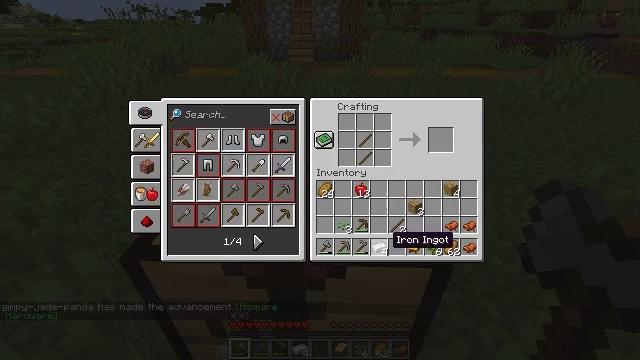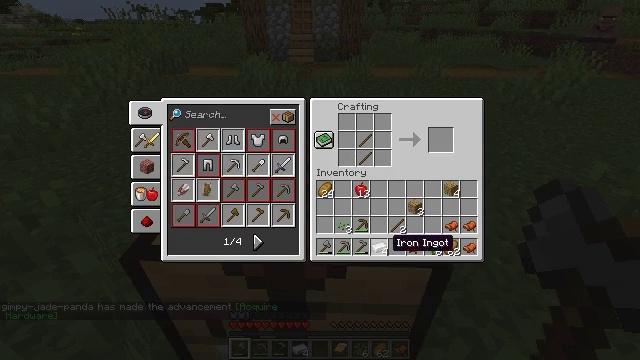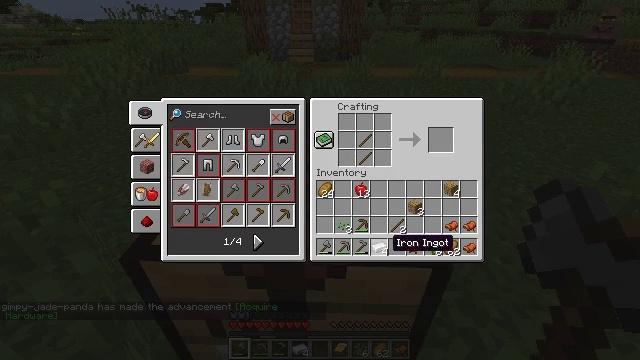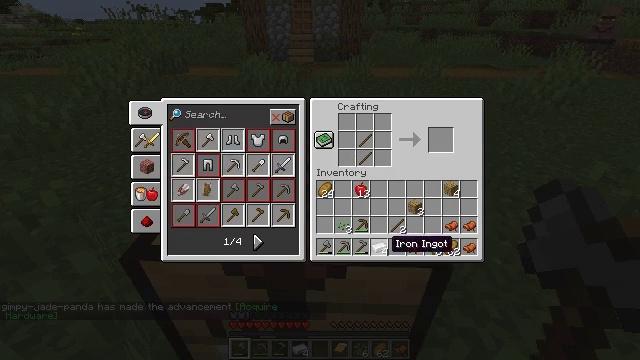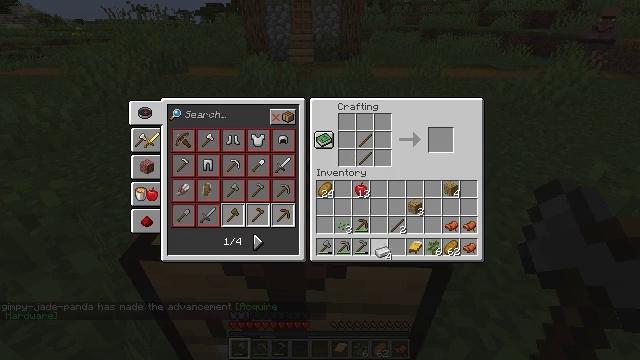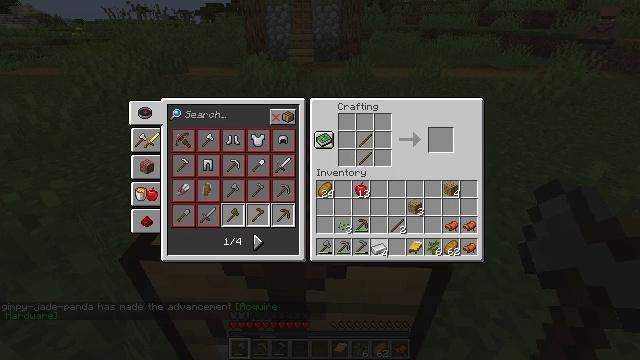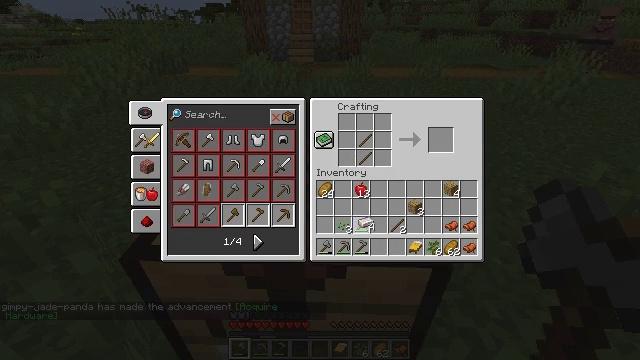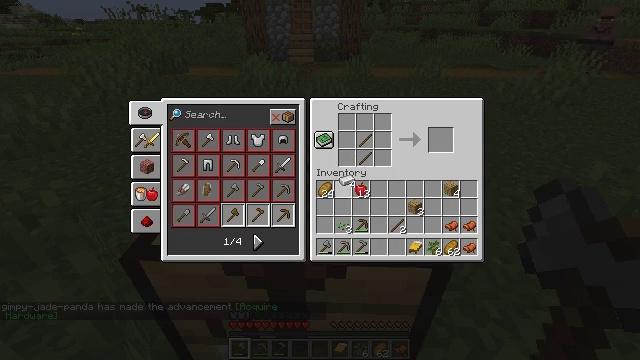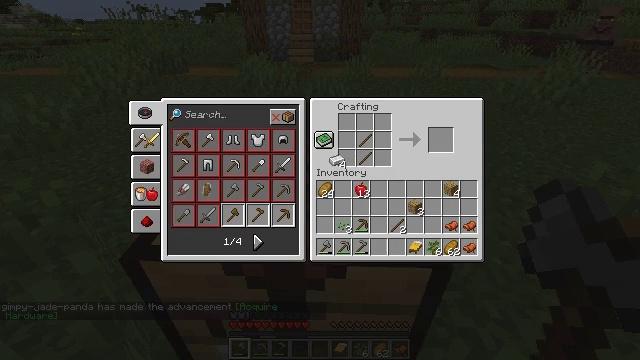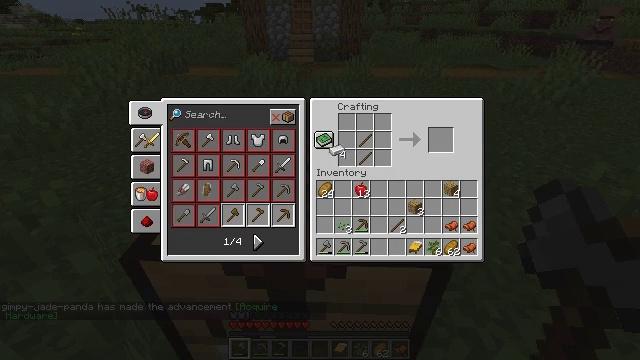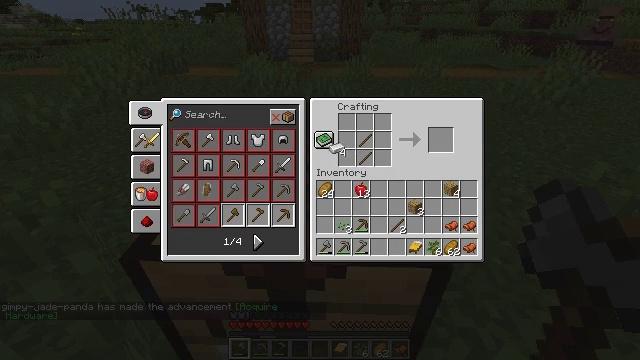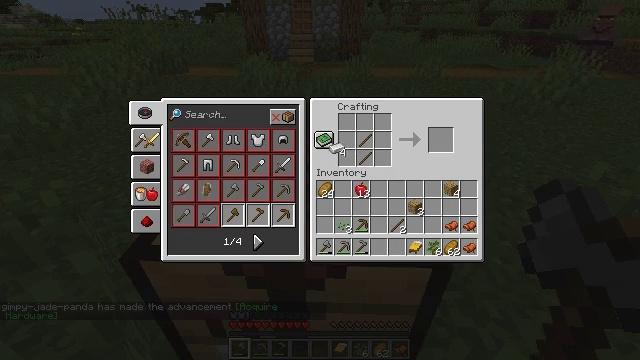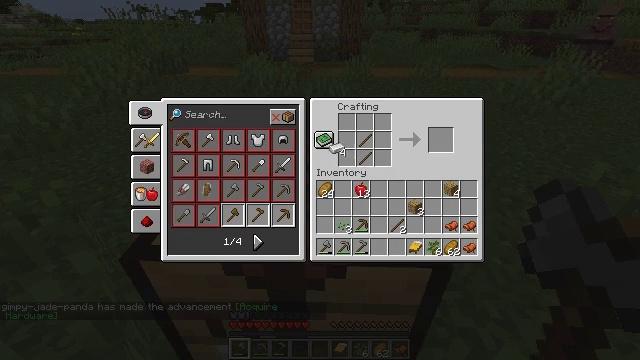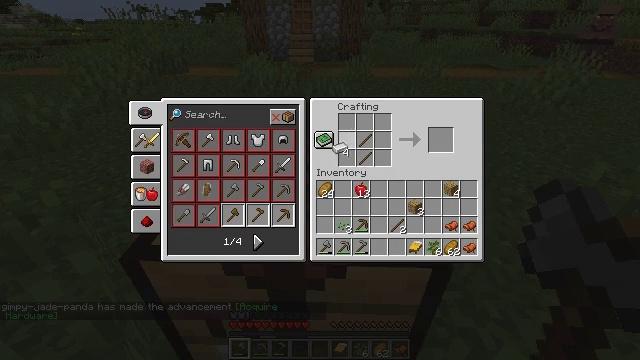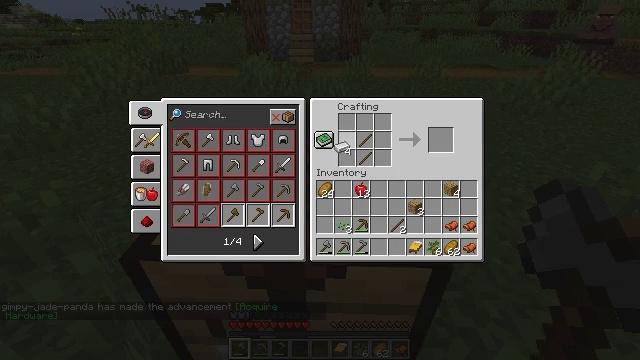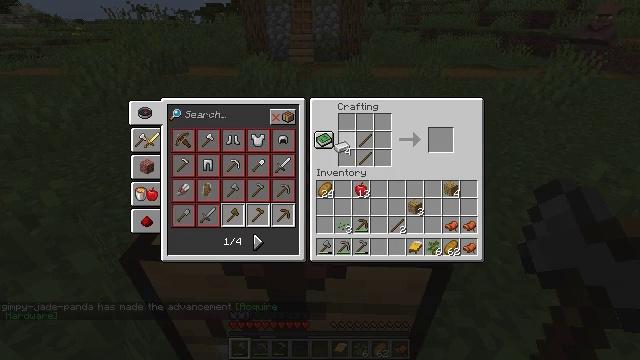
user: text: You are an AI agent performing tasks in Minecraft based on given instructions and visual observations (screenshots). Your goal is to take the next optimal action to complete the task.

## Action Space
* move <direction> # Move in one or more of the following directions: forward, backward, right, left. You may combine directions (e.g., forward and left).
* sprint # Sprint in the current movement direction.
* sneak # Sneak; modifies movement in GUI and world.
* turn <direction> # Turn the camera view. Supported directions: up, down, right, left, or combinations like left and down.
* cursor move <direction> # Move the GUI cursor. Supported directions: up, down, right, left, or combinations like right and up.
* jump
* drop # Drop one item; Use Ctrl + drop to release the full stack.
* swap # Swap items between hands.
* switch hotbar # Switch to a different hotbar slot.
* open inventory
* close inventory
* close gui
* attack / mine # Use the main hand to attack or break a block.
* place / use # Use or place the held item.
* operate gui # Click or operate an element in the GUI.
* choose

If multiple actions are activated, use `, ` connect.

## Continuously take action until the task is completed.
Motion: motion action
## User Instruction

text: Interact with the crafting table and craft a iron axe.
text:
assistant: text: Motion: no_op
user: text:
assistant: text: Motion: no_op
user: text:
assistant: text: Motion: no_op
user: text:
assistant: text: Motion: operate gui
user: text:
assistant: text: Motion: operate gui
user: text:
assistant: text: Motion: cursor move left and up, operate gui
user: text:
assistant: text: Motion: cursor move left and up
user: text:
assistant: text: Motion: cursor move left and up
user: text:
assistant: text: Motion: cursor move up
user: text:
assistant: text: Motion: no_op
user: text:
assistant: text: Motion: no_op
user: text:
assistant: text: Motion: no_op
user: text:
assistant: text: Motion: no_op
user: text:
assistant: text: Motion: no_op
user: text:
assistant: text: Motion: no_op
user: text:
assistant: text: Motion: choose
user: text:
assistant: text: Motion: choose
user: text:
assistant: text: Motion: cursor move up, choose
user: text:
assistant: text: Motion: choose
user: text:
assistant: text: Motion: choose
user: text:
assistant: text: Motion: choose
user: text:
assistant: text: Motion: choose
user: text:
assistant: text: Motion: choose
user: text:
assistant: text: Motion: choose
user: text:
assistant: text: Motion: choose
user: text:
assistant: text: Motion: no_op
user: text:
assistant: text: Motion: cursor move down
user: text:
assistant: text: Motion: cursor move right and down
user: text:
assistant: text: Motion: cursor move down
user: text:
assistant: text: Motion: cursor move down